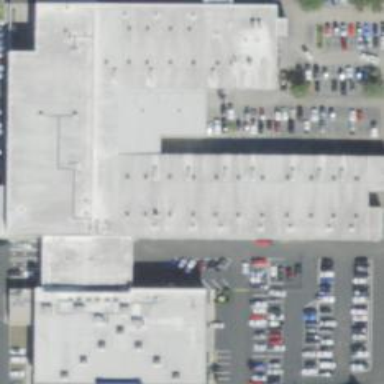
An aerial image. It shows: Building that houses car shop.